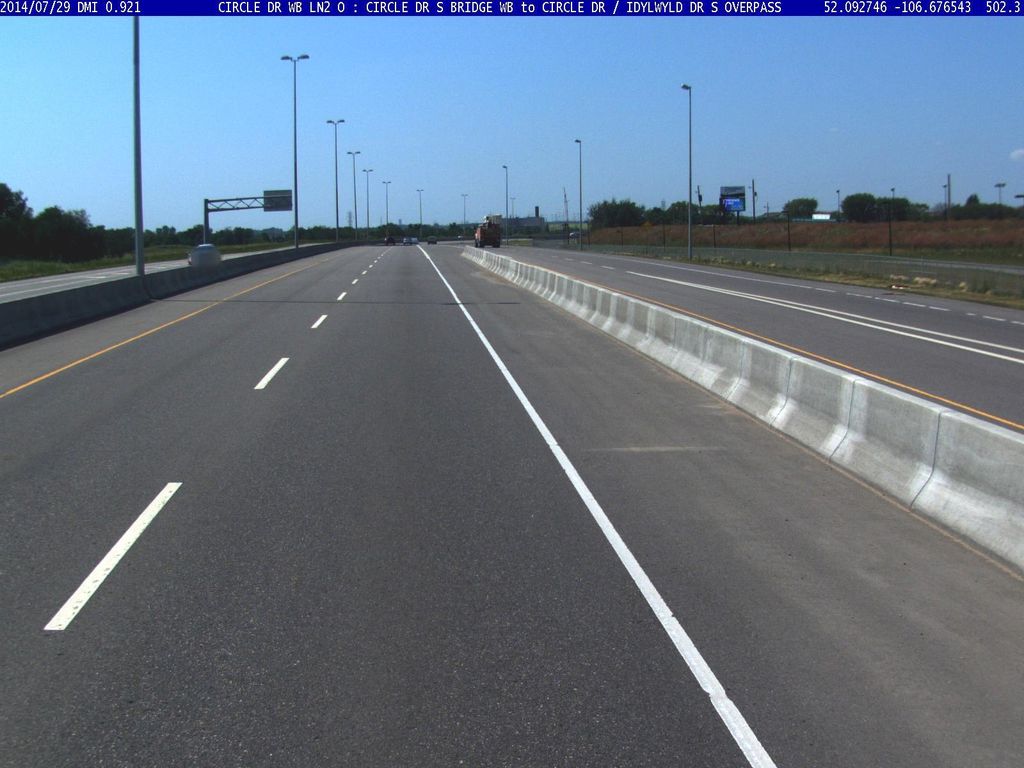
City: saskatoon